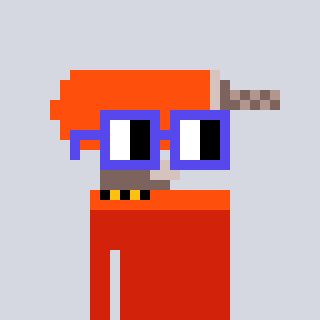
a pixel art character with square blue glasses, a drill-shaped head and a red-colored body on a cool background